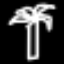
Label: palm tree